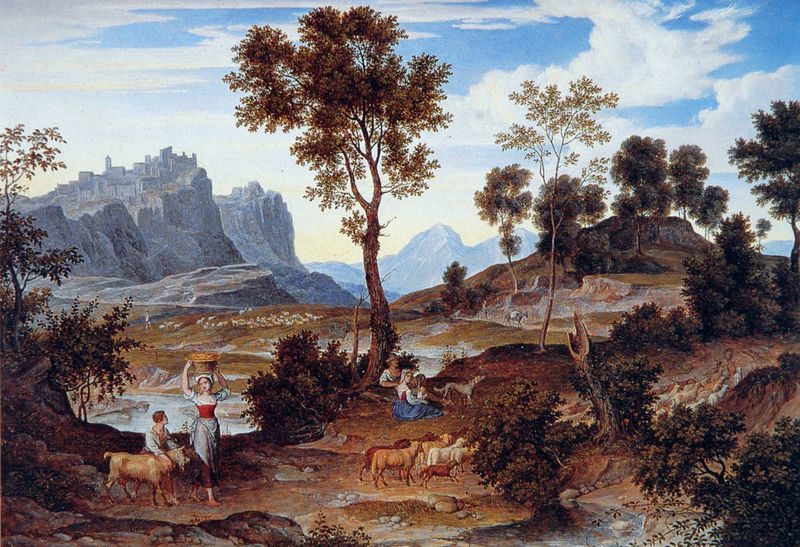
Titel: Landschaft zwischen Civitella und Olevano
Künstler: Joseph Anton Koch
Standort: Hillerod (Dänemark)
Institution: Schloss Fredensborg
Schlagwörter: baum, berg, blau, blätter, felsen, gemälde, himmel, mann, wasser, weiß, wolken, bäume, fluss, frauen, grün, landschaft, menschen, mädchen, see, sitzen, stadt, braun, frankreich, frau, grau, hintergrund, holz, kleid, licht, männer, schwarz, vordergrund, hund, hunde, rot, tiere, weg, wiese, wolke, meschen, richter, steine, bach, baumstamm, horizont, häuser, hügel, kühe, natur, weide, kirche, sträucher, kind, paar, bauern, kinder, pferd, schürze, magd, ruhe, italien, man, abhang, schürzen, berge, fels, gebirge, dorf, farbe, tag, grasen, herde, kuh, geröll, schlucht, baby, pause, picknick, rast, treiben, romantik, detail, korb, junge, nazarener, bauer, ortschaft, schaf, burg, weiden, idyll, festung, hocken, windhund, blattwerk, zeichnerisch, schafe, hirte, hirten, hüten, schaafe, schäfer, schäferin, ziege, stumpf, koch, umrisslinien, joseph anton koch, bäum, ziegen, fau, mittelgrund, pastorale, schafherde, bukolisch, korbträgerin, frua, baumkronnen, durchzug, latium, olevano